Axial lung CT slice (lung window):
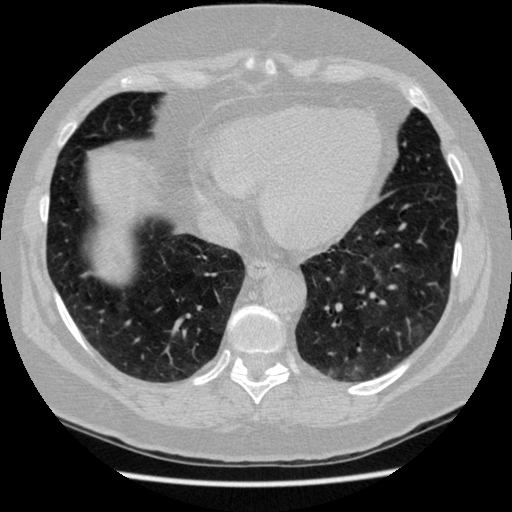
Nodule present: no